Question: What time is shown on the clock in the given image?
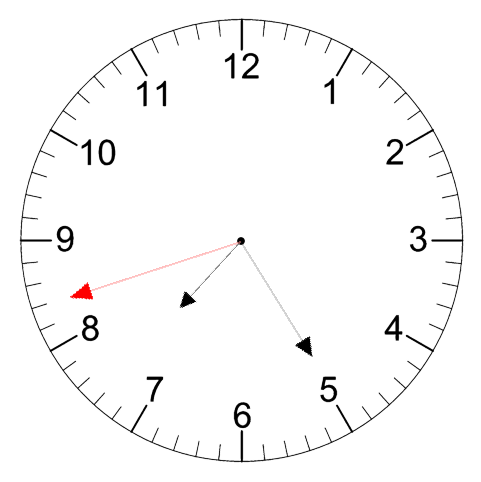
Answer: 07:24:42